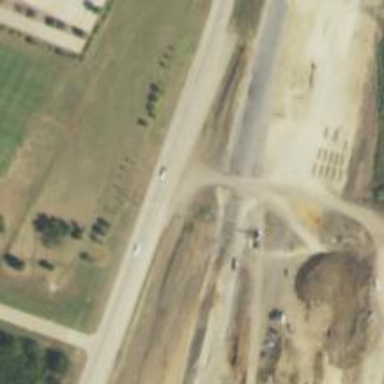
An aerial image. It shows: Secondary road with frontage road alongside.